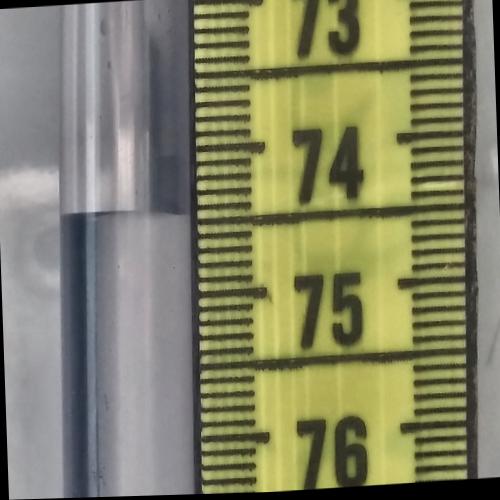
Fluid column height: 74.4 cm